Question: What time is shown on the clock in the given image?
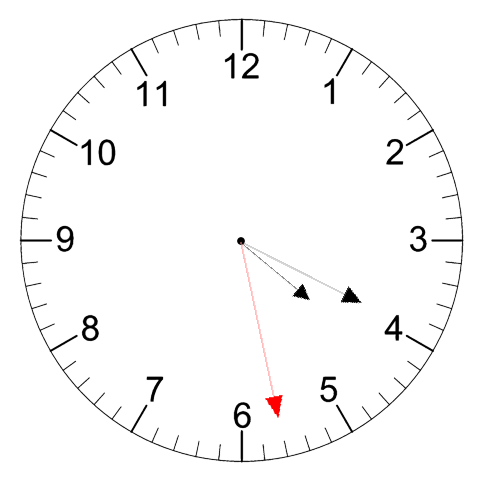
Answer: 04:19:28